Brain MRI, t2w sequence, axial 2D slice.
Patient: age 23, sex M, weight 78 kg, height 1.78 m
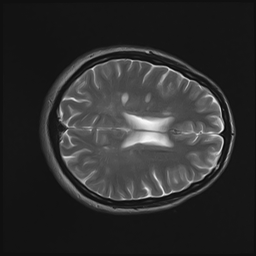